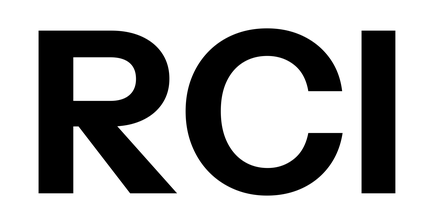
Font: InstrumentSans_Bold